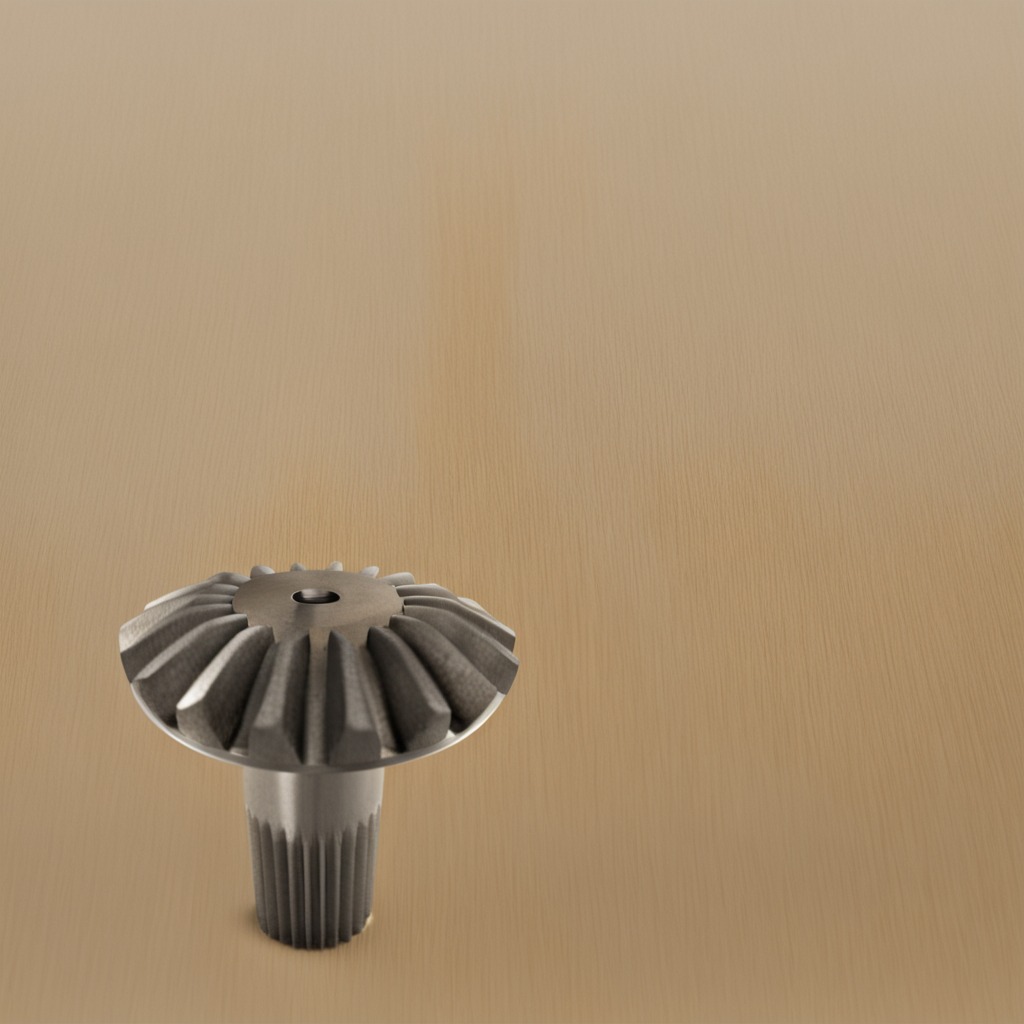
A steel gear with teeth is lying on the plywood surface in a paint workshop.